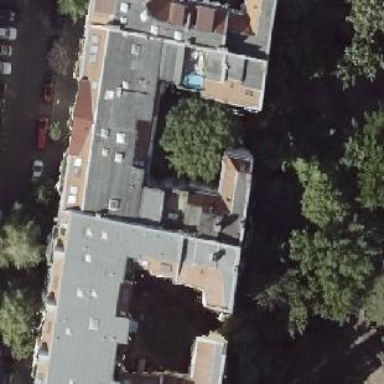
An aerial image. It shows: Residential building with double saltbox roof shape.